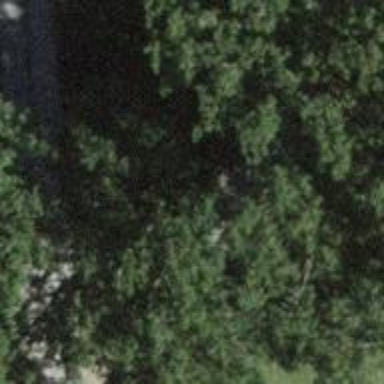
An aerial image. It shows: Deciduous broadleaved tree of the Populus genus.